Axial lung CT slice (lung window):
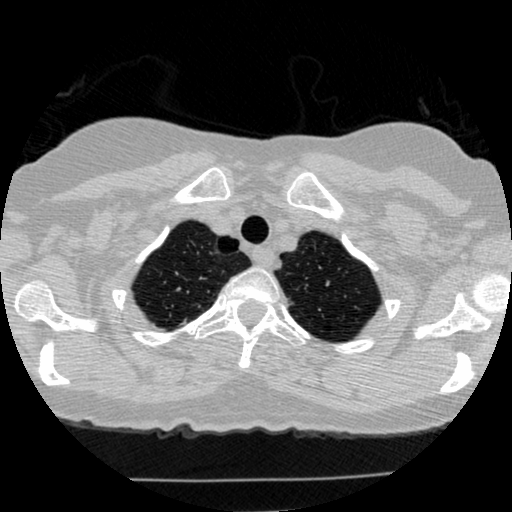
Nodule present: no